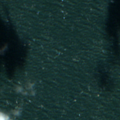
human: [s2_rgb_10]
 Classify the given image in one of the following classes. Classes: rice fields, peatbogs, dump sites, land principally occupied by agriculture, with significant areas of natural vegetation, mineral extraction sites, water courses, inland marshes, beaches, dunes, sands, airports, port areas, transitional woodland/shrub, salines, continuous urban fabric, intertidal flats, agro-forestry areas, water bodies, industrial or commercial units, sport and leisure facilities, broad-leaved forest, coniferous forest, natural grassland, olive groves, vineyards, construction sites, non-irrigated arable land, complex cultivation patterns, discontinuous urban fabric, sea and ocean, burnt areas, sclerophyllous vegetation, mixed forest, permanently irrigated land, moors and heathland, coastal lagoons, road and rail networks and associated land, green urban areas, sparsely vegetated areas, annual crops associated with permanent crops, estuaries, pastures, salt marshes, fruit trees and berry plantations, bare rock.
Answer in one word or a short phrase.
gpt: sea and ocean